Interaction volume radius: 10 \u00c5
Interaction volume height: 20 \u00c5
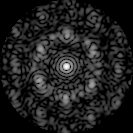
Disorder parameter: 0.6907